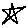
Label: star